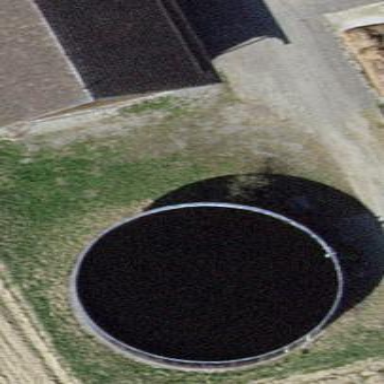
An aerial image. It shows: Building with storage tank.